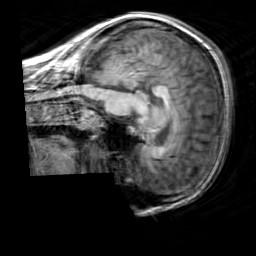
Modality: T1w
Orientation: sagittal
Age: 20
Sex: male
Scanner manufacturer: siemens
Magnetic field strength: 3 T
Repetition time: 2.3 s
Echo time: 0.00303 s